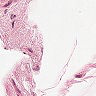
Metastatic tissue present: no